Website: macys
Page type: cart
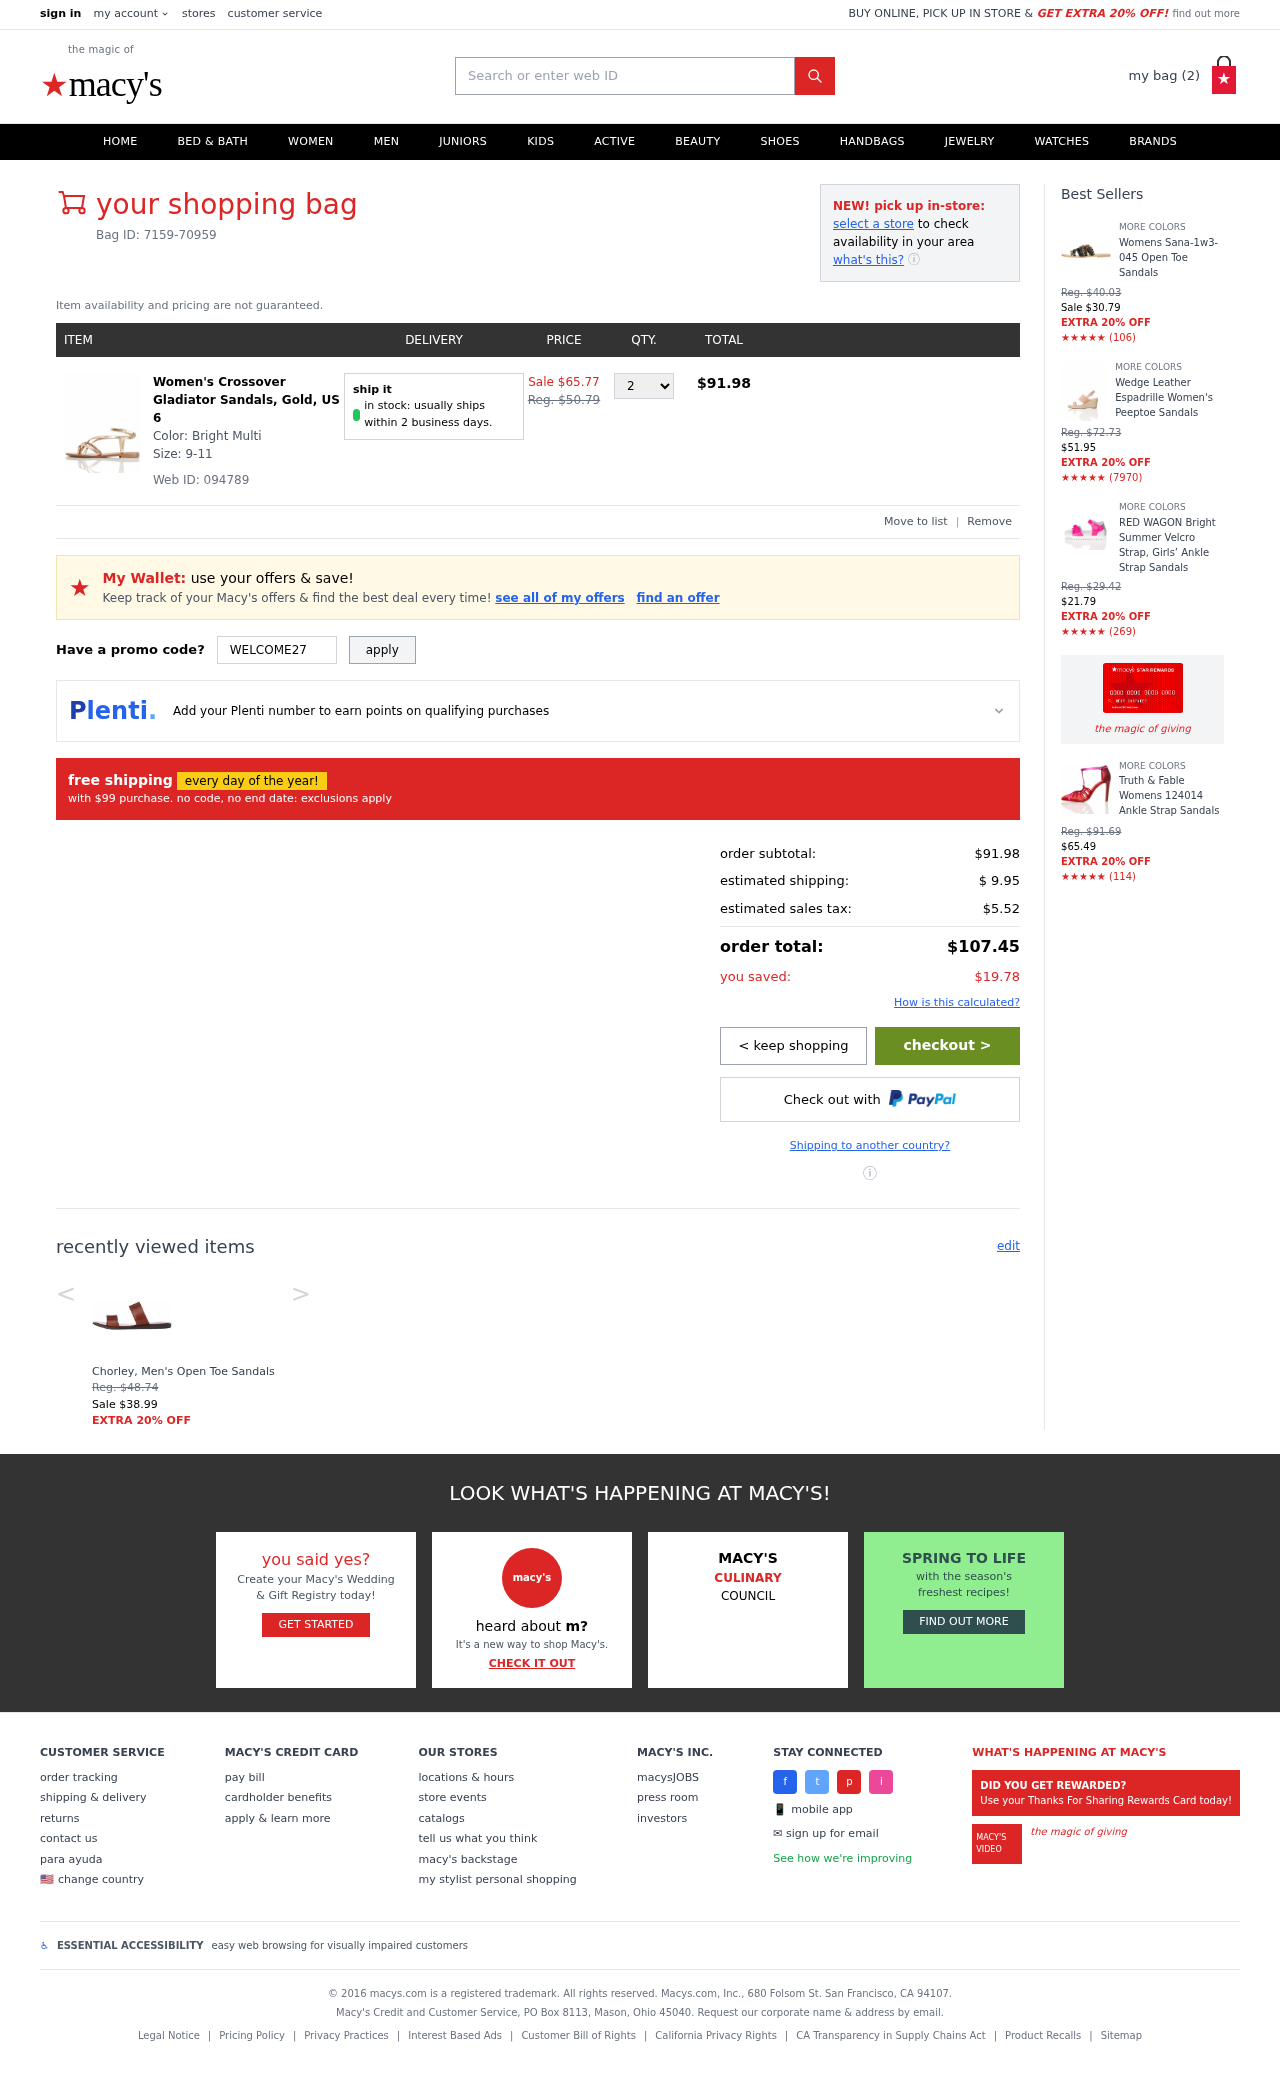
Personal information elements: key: PII_PROMO_CODE
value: WELCOME27
Product elements: key: PRODUCT1_NAME
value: Women's Crossover Gladiator Sandals, Gold, US 6
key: PRODUCT1_PRICE
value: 45.99
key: PRODUCT1_QUANTITY
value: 2
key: PRODUCT2_NAME
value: Chorley, Men's Open Toe Sandals
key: PRODUCT2_PRICE
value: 38.99
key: PRODUCT3_NAME
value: Womens Sana-1w3-045 Open Toe Sandals
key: PRODUCT3_NUM_RATINGS
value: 106
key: PRODUCT3_PRICE
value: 30.79
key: PRODUCT4_NAME
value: Wedge Leather Espadrille Women's Peeptoe Sandals
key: PRODUCT4_NUM_RATINGS
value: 7970
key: PRODUCT4_PRICE
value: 51.95
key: PRODUCT5_NAME
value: RED WAGON Bright Summer Velcro Strap, Girls’ Ankle Strap Sandals
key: PRODUCT5_NUM_RATINGS
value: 269
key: PRODUCT5_PRICE
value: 21.79
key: PRODUCT6_NAME
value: Truth & Fable Womens 124014 Ankle Strap Sandals
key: PRODUCT6_NUM_RATINGS
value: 114
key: PRODUCT6_PRICE
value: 65.49
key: PRODUCT1_ORIGINAL_PRICE
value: Sale $65.77
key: PRODUCT1_TOTAL
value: $91.98
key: PRODUCT2_ORIGINAL_PRICE
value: Reg. $48.74
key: PRODUCT3_ORIGINAL_PRICE
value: Reg. $40.03
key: PRODUCT3_RATING
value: ★★★★★
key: PRODUCT4_ORIGINAL_PRICE
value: Reg. $72.73
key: PRODUCT4_RATING
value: ★★★★★
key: PRODUCT5_ORIGINAL_PRICE
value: Reg. $29.42
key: PRODUCT5_RATING
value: ★★★★★
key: PRODUCT6_ORIGINAL_PRICE
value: Reg. $91.69
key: PRODUCT6_RATING
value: ★★★★★
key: PRODUCT_WEB_ID
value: Web ID: 094789
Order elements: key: ORDER_NUM_ITEMS
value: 2
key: ORDER_BAG_ID
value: Bag ID: 7159-70959
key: ORDER_SUBTOTAL
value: $91.98
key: ORDER_SHIPPING_COST
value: $ 9.95
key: ORDER_TAX
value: $5.52
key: ORDER_TOTAL
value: $107.45
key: ORDER_SAVINGS
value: $19.78
Search elements: key: HEADER_SEARCH
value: Search or enter web ID